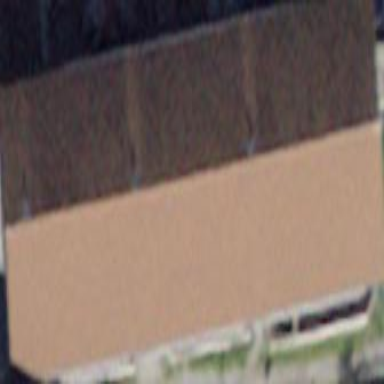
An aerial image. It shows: Industrial building.